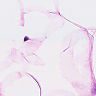
Metastatic tissue present: no